Interaction volume radius: 10 \u00c5
Interaction volume height: 25 \u00c5
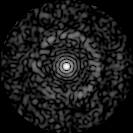
Disorder parameter: 0.8307